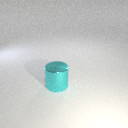
large cyan metal cylinder